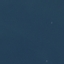
Land use / land cover class: SeaLake